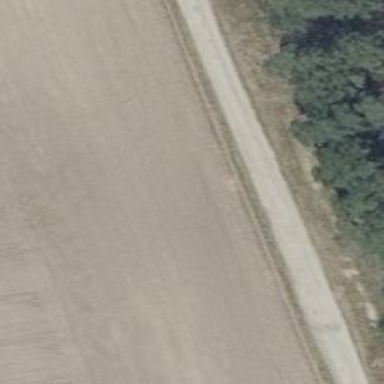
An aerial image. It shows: Earth track with grade3 tracktype.